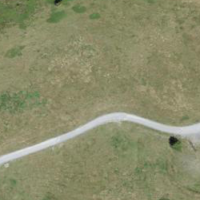
EUNIS habitat code: 24
Species observed at this site:
Viola calcarata
Tussilago farfara